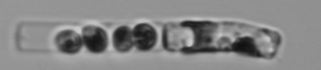
Label: Guinardia_delicatula_TAG_internal_parasite